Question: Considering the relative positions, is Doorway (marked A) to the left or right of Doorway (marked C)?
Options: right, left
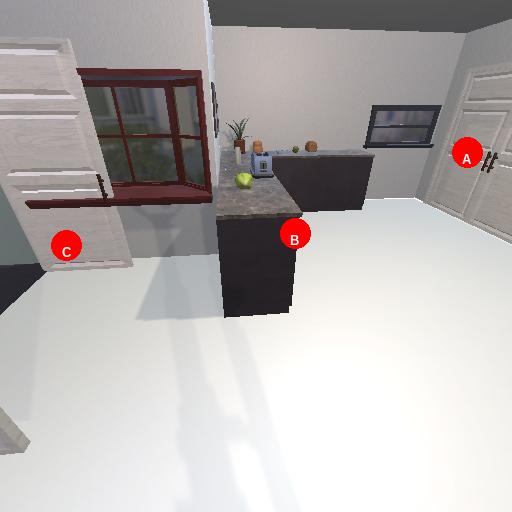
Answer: right